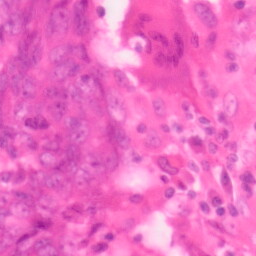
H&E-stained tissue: Colon